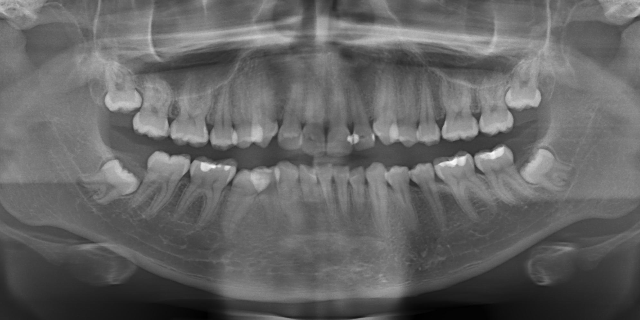
adult